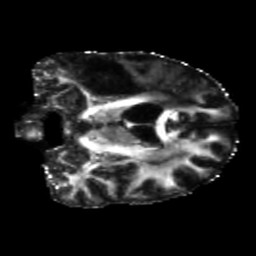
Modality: FA
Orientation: coronal
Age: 49
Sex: male
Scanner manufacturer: siemens
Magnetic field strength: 3 T
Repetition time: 5.25 s
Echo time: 0.08 s